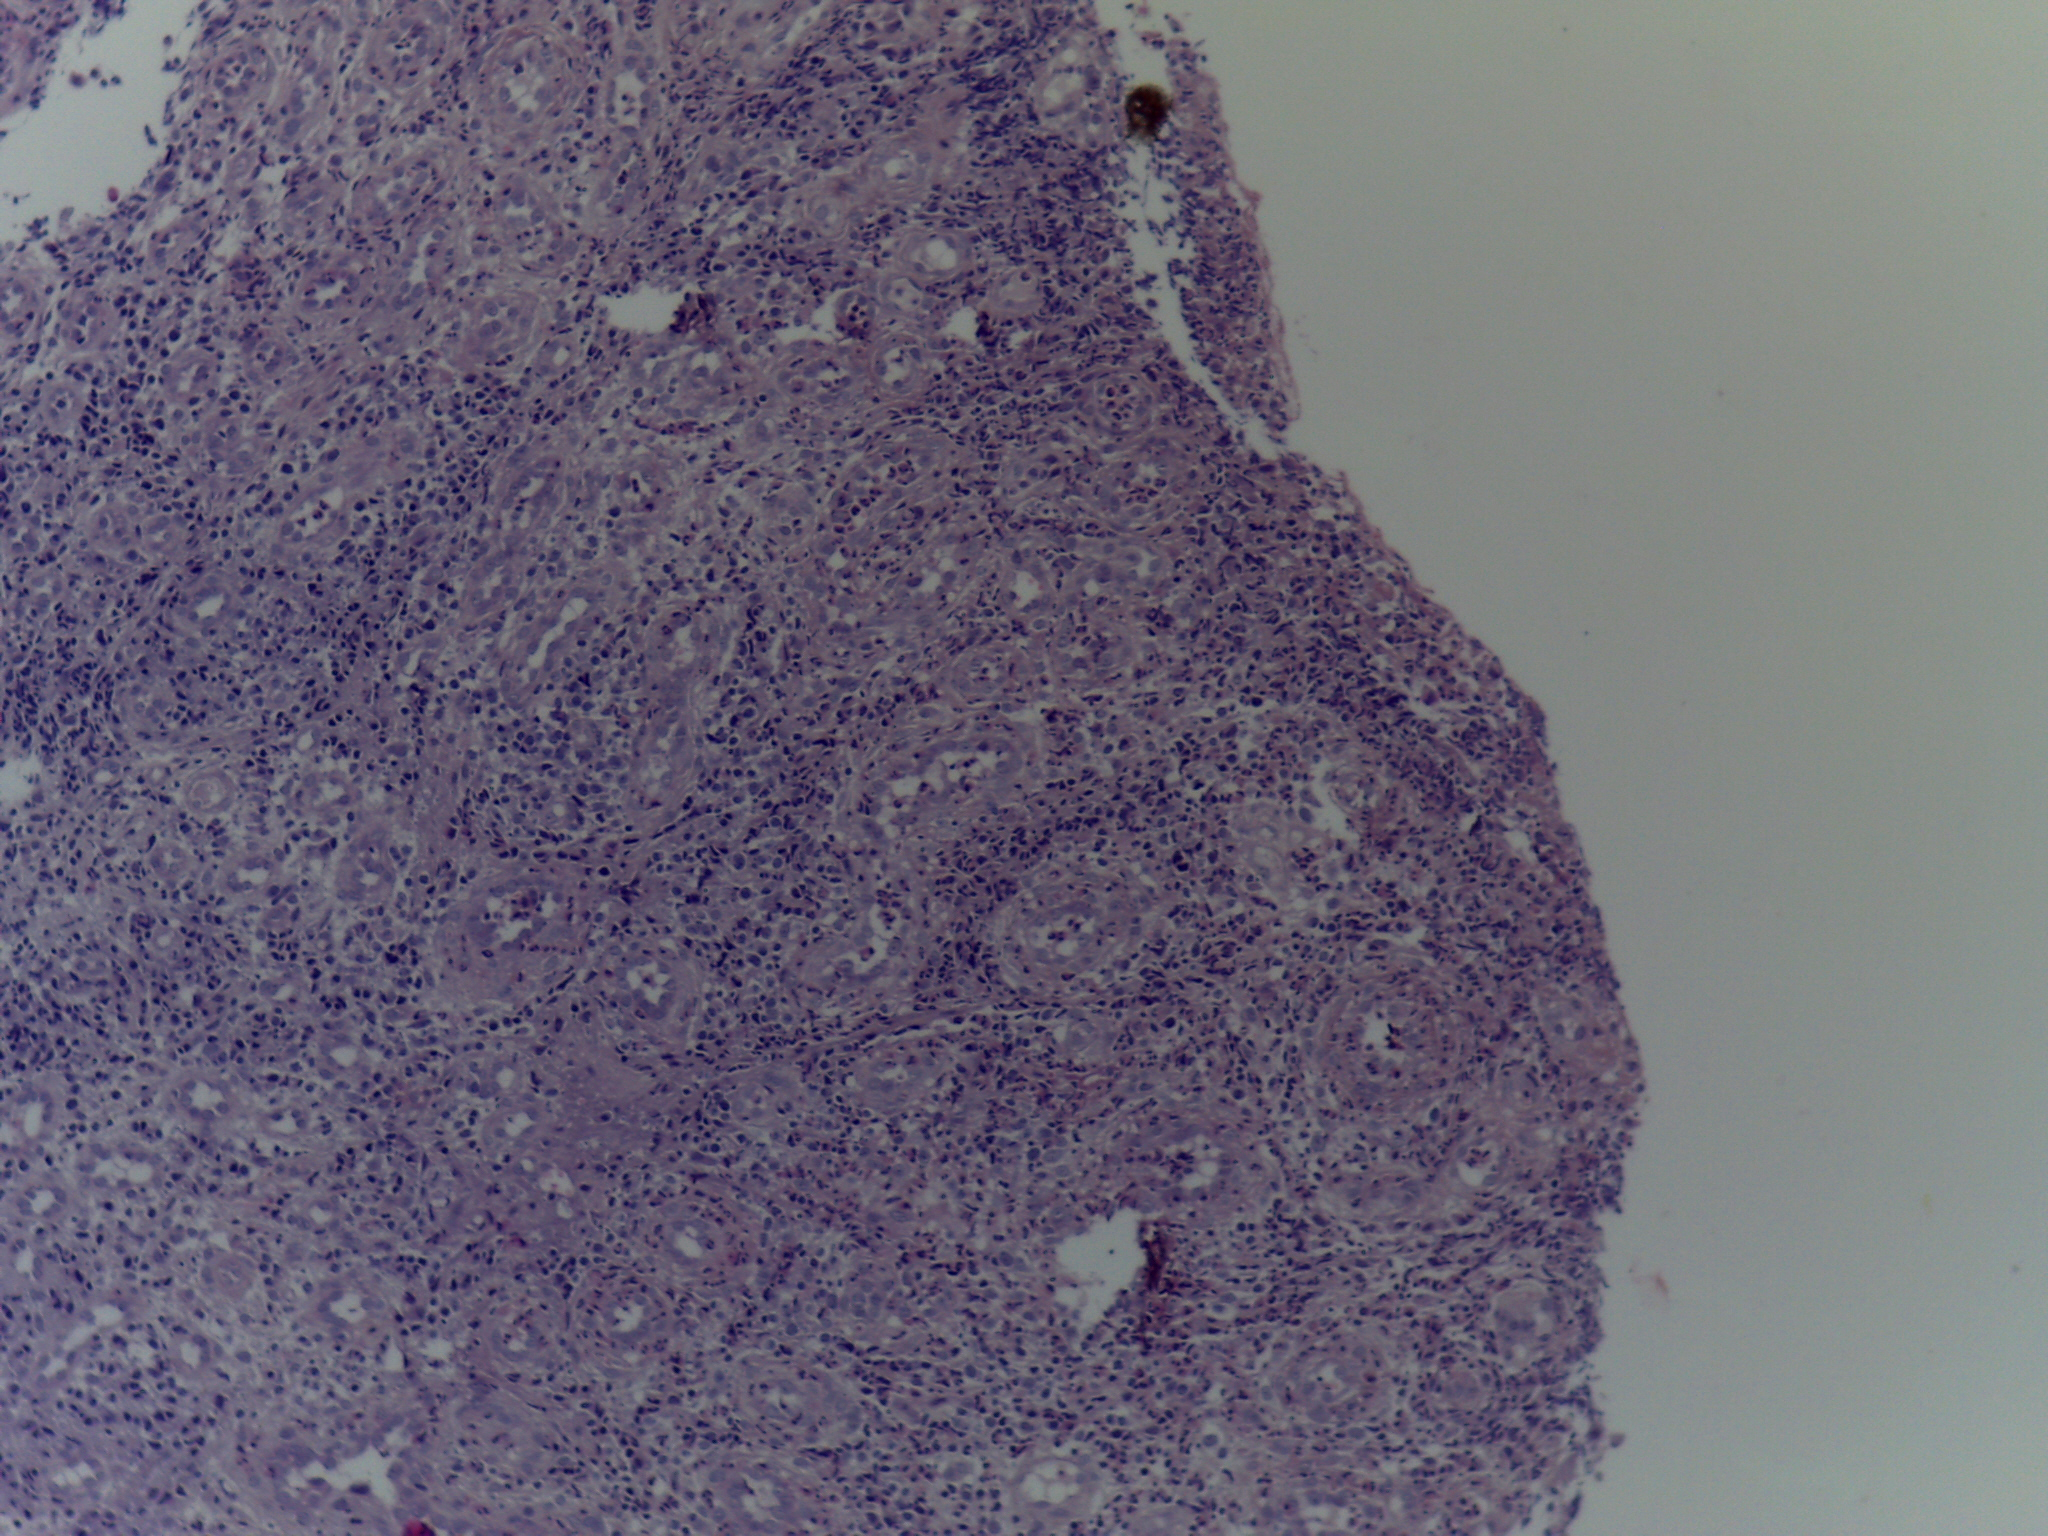
Diagnosis: OSCC